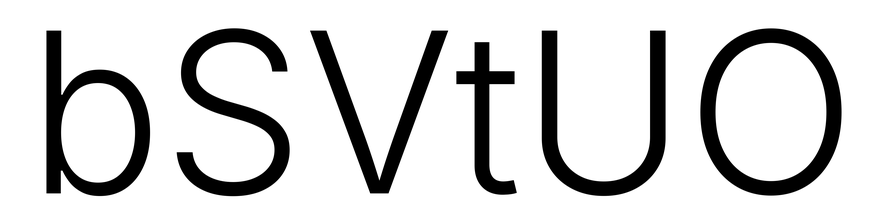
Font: Inter_Light